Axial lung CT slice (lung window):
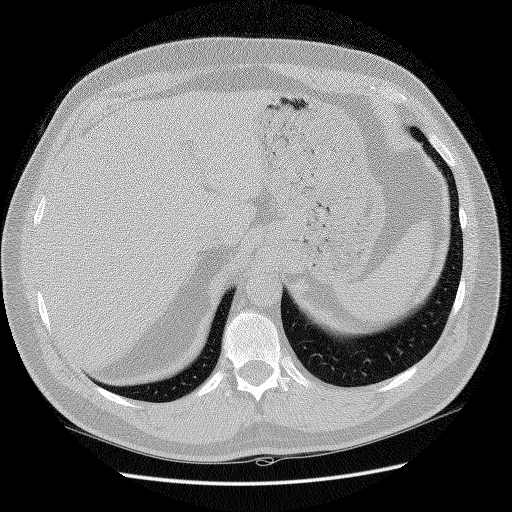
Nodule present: no